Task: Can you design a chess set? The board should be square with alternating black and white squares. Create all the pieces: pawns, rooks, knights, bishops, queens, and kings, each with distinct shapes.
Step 5:
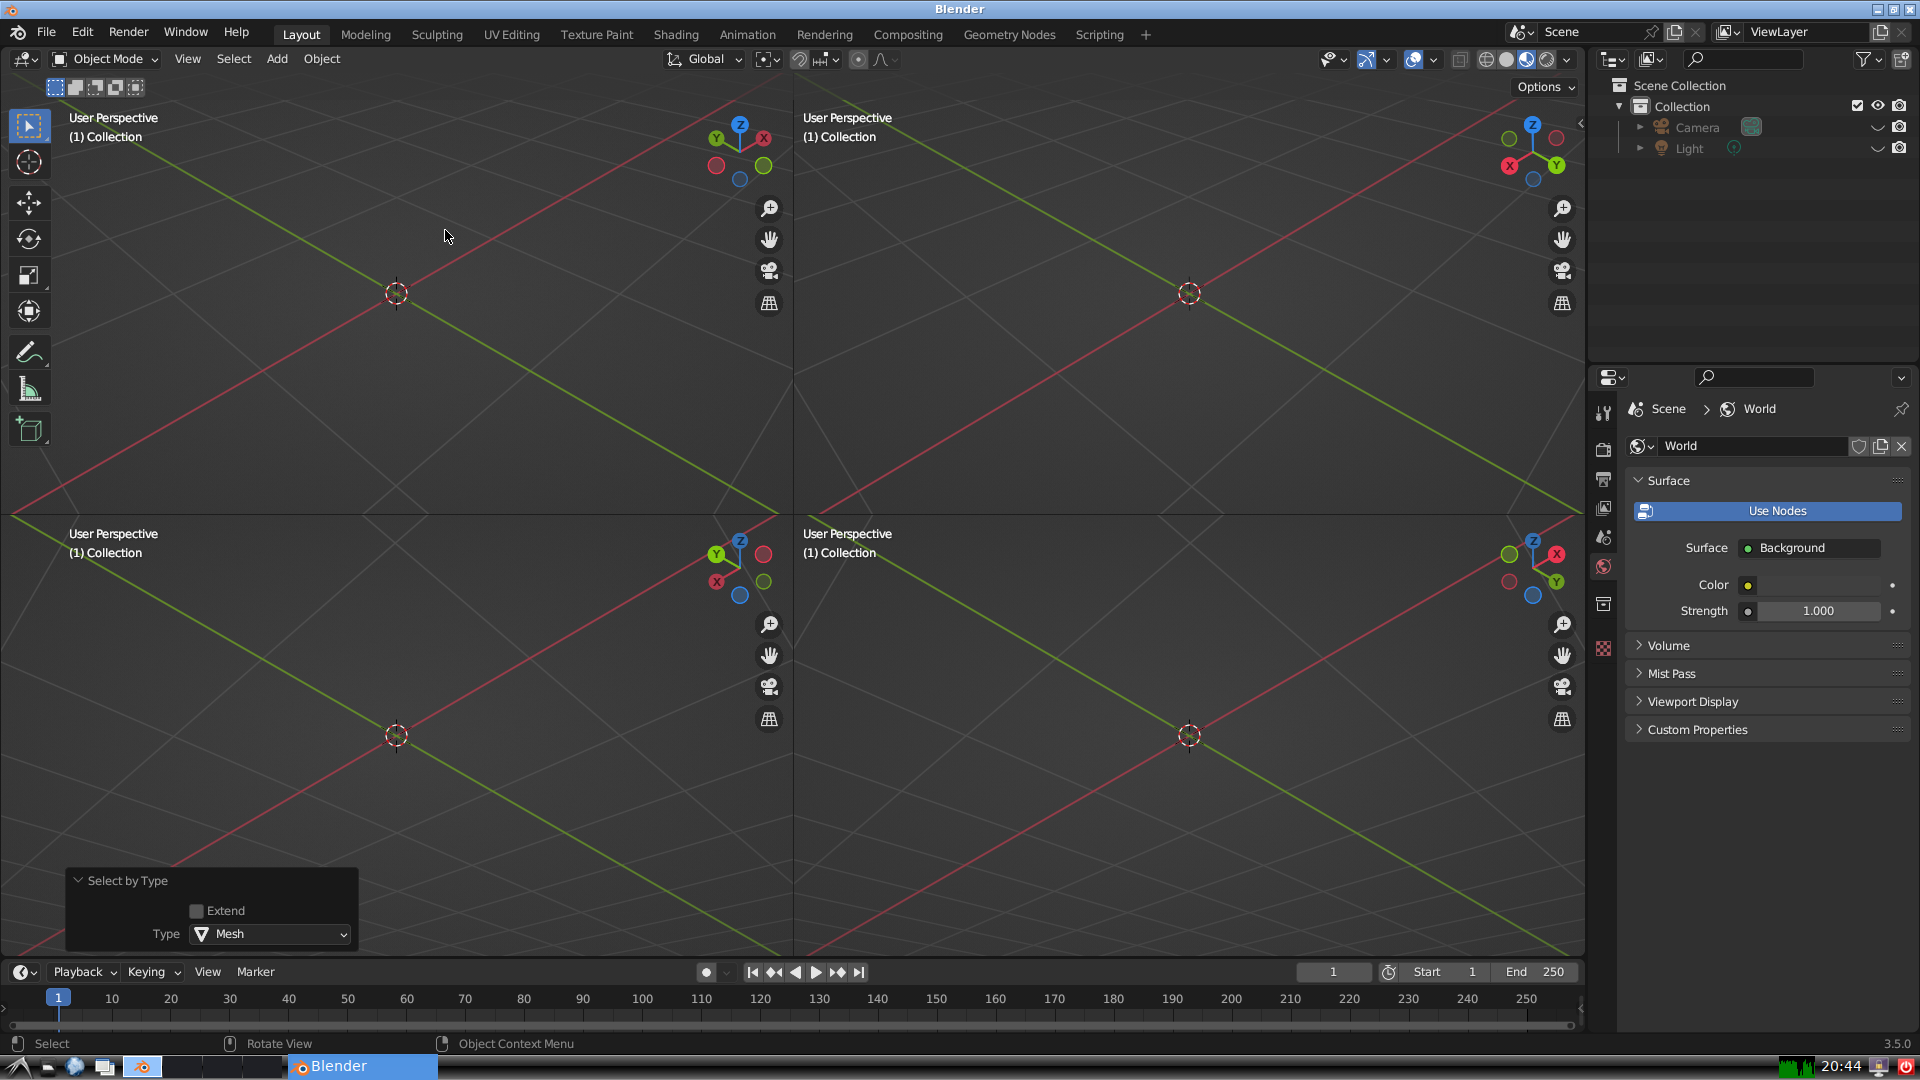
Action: {"mouse_move": [320, 60]}